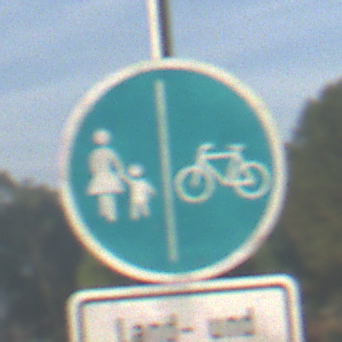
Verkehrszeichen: GetrennterRadUndGehwegRadwegRechts
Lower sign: BesondereFahrzeugeUndTransportgueter8
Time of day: SunriseSunset
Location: Outdoor (Suburban)
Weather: PartlyCloudy
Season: NotSpecified
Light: Natural